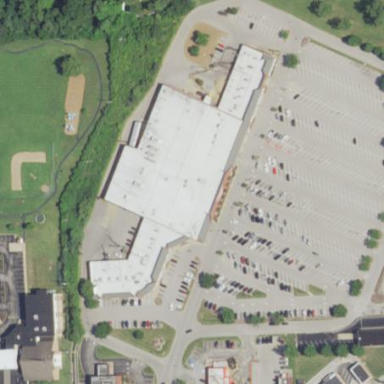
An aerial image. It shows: Supermarket located in building.